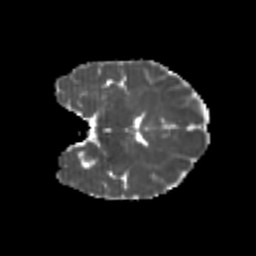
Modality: MD
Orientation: coronal
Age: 21
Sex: female
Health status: healthy
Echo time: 0.074 s